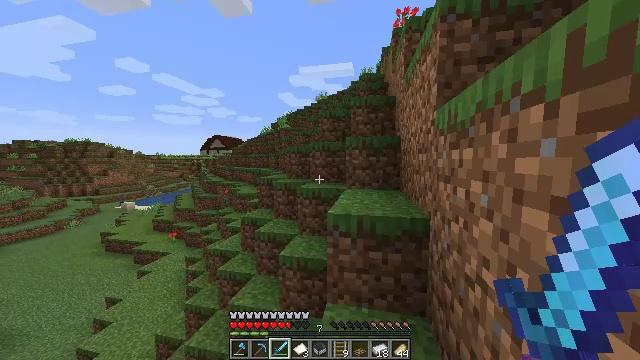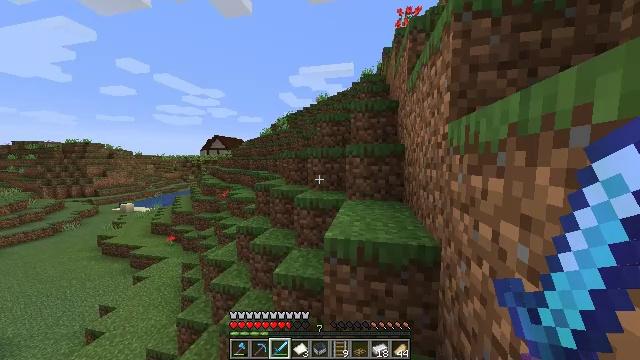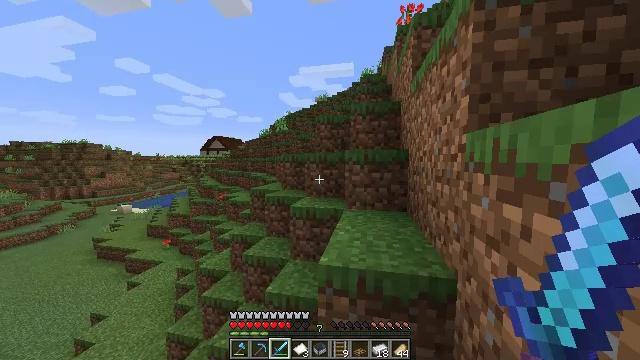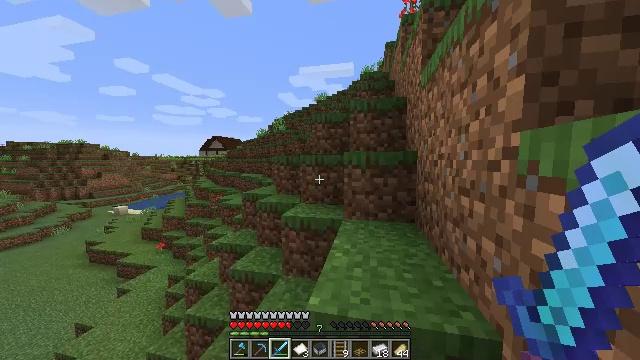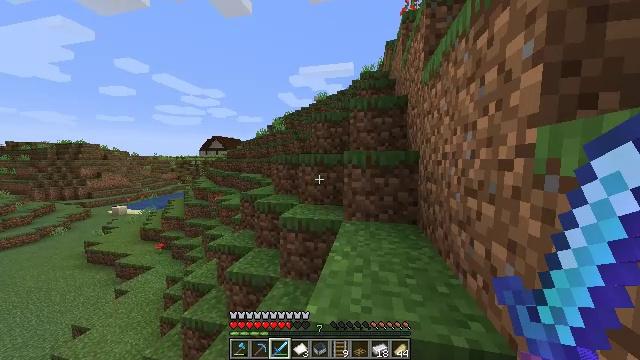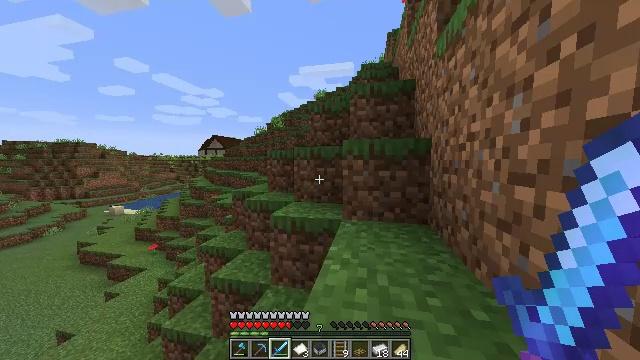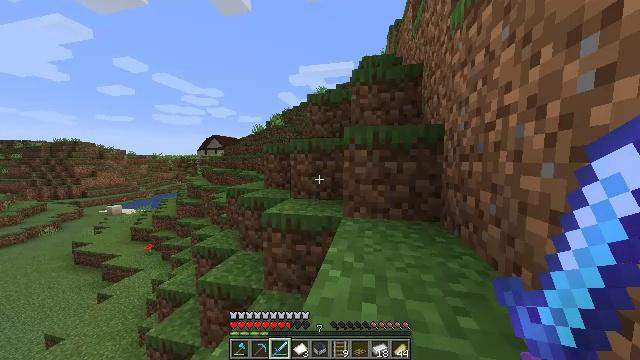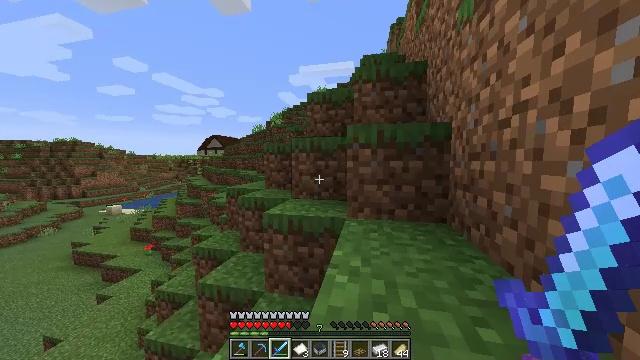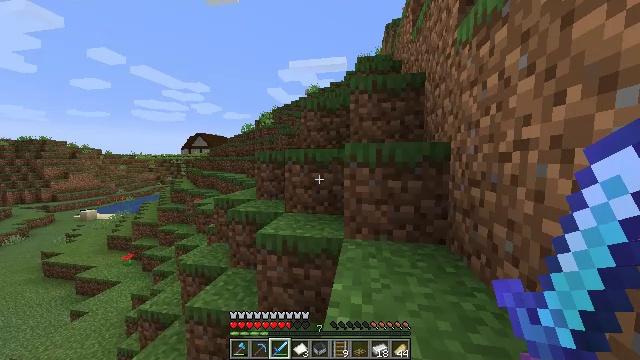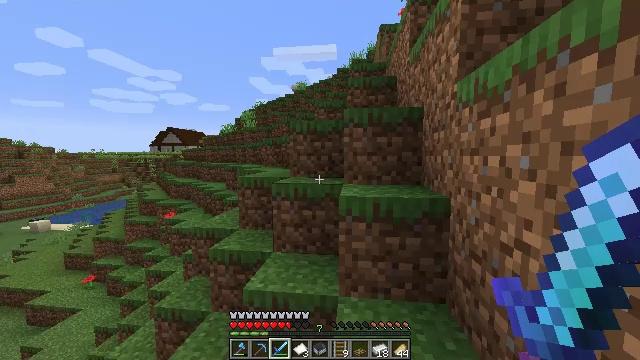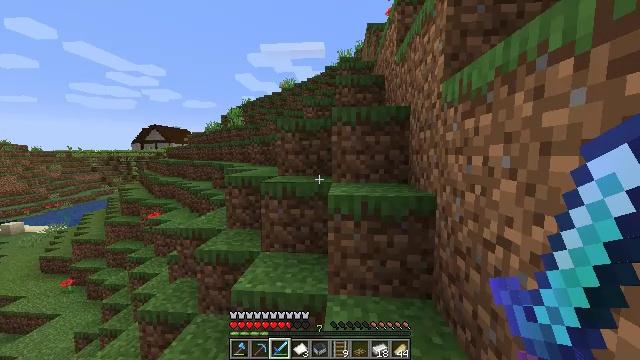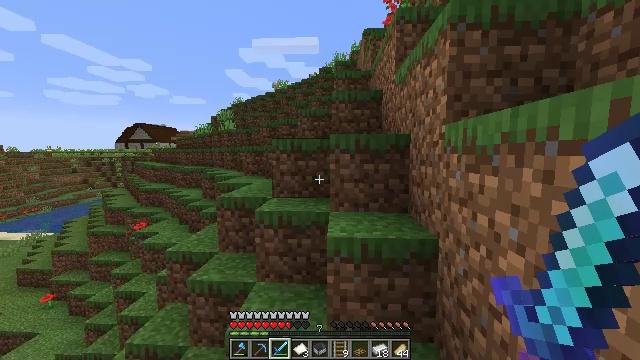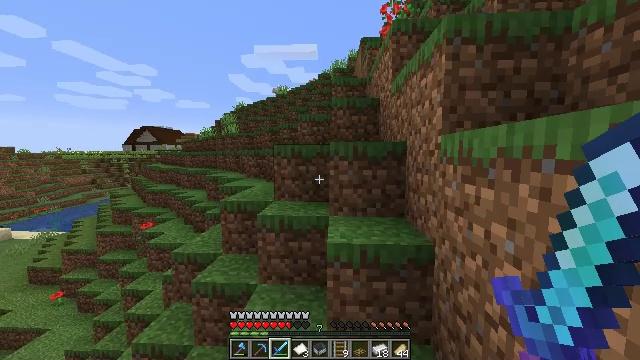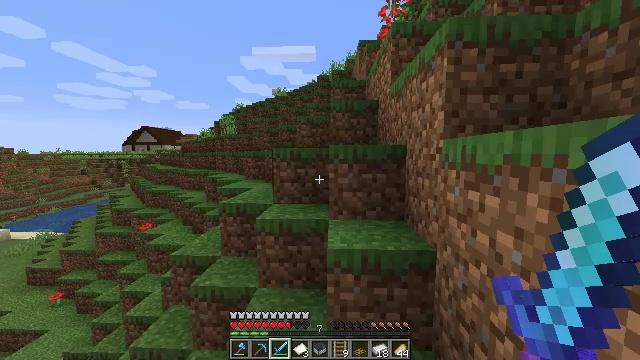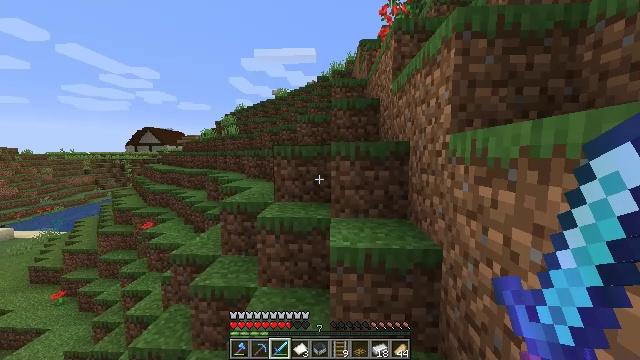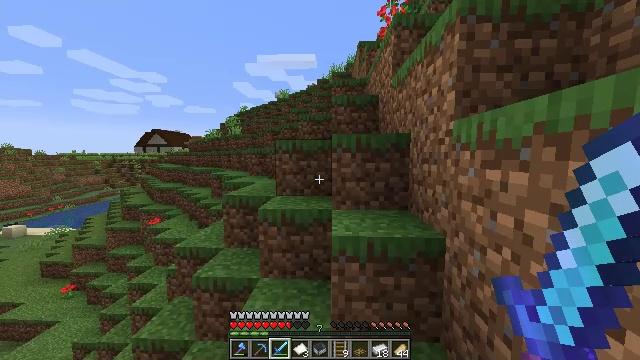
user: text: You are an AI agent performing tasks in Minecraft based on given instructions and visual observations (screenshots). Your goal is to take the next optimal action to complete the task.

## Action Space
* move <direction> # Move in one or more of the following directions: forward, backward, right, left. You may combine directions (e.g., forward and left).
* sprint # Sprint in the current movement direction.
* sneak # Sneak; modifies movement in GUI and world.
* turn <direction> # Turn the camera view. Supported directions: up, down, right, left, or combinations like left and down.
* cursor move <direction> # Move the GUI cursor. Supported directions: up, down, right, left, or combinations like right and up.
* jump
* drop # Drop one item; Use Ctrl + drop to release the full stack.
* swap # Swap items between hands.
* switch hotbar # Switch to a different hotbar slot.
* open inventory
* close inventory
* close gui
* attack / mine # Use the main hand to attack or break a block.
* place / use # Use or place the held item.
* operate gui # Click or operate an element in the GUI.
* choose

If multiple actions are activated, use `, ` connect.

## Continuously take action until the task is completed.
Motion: motion action
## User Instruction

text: Break the sugar cane.
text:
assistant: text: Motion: move forward, sprint, jump
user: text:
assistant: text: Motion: move forward, sprint, jump
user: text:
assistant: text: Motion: move forward, sprint, jump
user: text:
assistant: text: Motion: move forward, sprint, jump
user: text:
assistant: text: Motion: move forward, sprint, jump
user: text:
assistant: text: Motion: move forward, jump
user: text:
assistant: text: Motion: move forward, jump
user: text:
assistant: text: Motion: move forward, turn right, jump
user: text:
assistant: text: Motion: move forward, turn right, jump
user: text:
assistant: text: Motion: move forward, sprint, turn right, jump
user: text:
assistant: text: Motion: move forward, sprint, turn right, jump
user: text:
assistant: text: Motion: move forward, sprint, jump
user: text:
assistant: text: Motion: move forward, sprint, jump
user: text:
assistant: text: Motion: move forward, jump
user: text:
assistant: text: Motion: move forward, jump
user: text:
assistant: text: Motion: move forward, jump
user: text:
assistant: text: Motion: move forward, jump
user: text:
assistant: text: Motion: move forward, sprint, turn right, jump
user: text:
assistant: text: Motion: move forward, sprint, turn right, jump
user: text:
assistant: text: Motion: move forward, sprint, jump
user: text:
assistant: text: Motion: move forward, sprint, jump
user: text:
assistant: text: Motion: move forward, jump
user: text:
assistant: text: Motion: move forward, jump
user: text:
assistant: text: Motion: move forward, jump
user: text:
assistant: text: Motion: move forward, jump
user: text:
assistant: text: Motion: move forward, jump
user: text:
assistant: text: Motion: move forward, jump
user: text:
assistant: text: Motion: move forward, sprint, jump
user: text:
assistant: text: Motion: move forward, sprint, jump
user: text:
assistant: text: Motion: move forward, sprint, jump